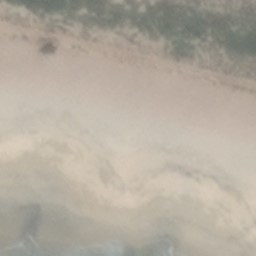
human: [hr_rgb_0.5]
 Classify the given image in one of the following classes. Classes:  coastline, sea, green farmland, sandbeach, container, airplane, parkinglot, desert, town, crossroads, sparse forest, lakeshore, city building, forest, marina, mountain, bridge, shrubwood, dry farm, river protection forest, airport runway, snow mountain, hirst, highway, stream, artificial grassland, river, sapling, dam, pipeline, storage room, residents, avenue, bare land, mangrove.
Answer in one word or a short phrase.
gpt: sandbeach